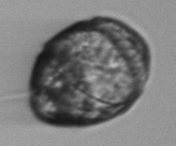
Label: Margalefidinium